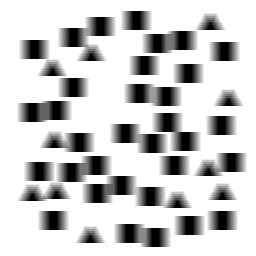
Squares: 33
Triangles: 11
Stars: 0
Total shapes: 44